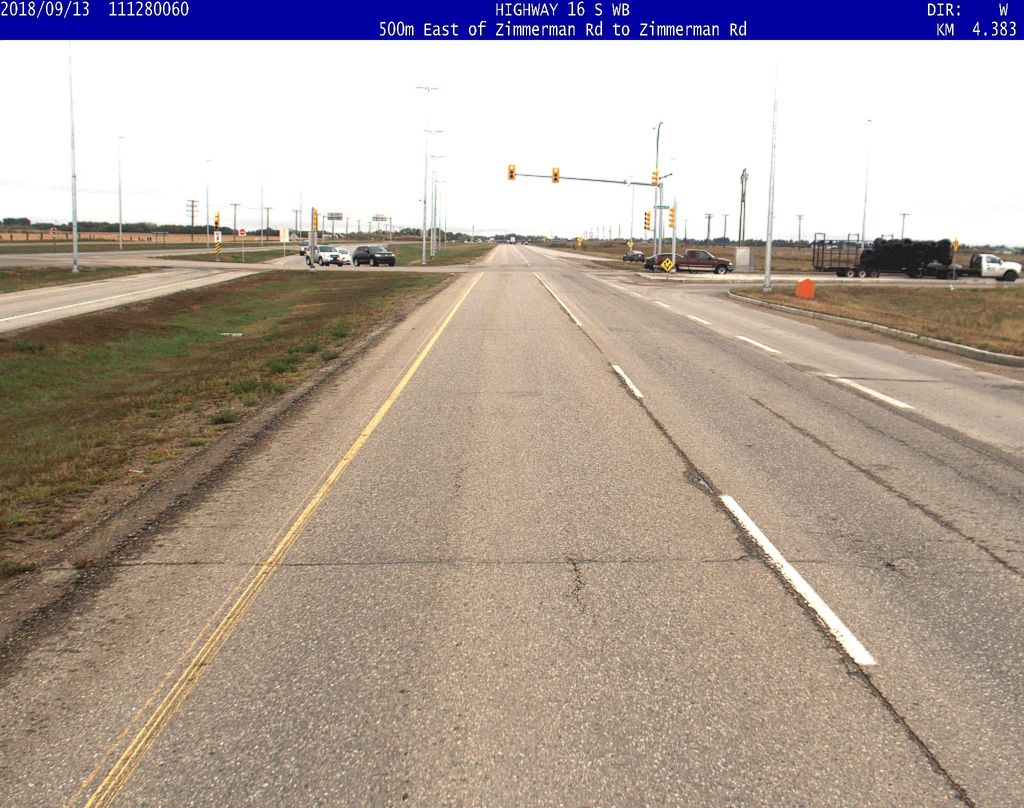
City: saskatoon